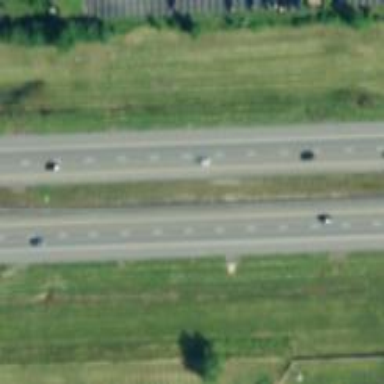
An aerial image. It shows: Toll gantry on the road.